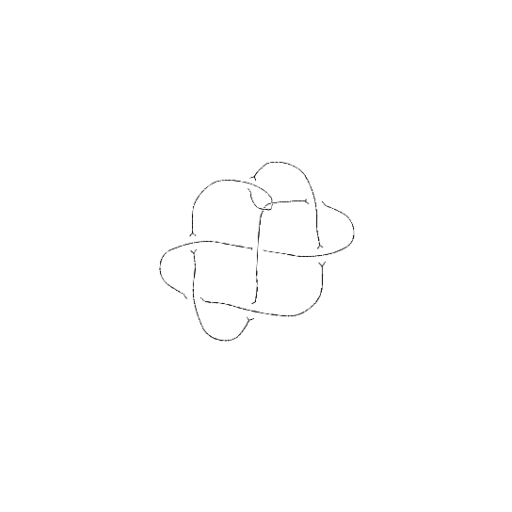
Crossing number: 9